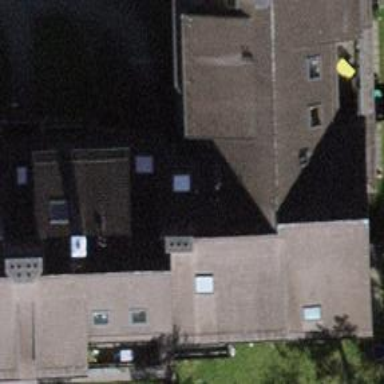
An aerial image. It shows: View of apartment building.